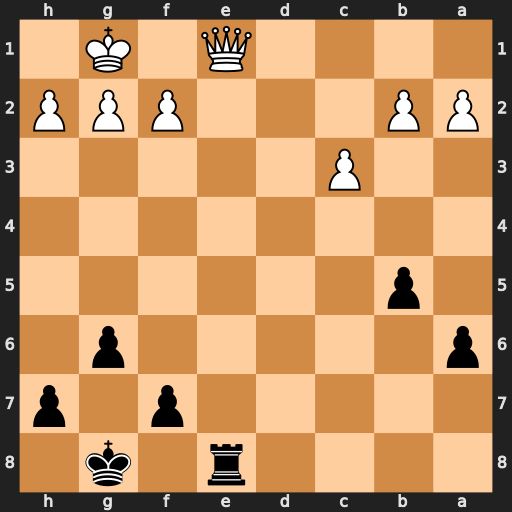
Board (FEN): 4r1k1/5p1p/p5p1/1p6/8/2P5/PP3PPP/4Q1K1
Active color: b
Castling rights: -
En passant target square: -
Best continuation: Rxe1#